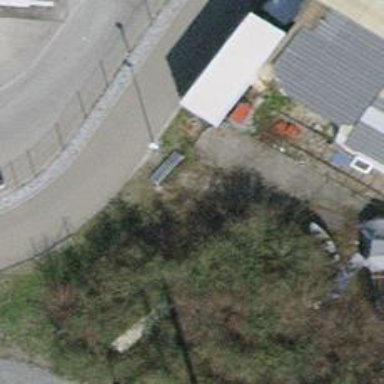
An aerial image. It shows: Abandoned railway.